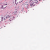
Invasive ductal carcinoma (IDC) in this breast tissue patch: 1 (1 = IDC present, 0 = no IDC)